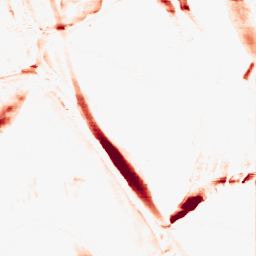
Category: morphological
Decomposition family: morphological_ellipse
Decomposition parameters: operation: opening
width: 5
height: 30
Upsampling method: sinc_blackman
Upsampling parameters: scale: 8
kernel_size: 16
Upsampling scale: 8